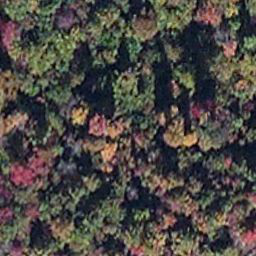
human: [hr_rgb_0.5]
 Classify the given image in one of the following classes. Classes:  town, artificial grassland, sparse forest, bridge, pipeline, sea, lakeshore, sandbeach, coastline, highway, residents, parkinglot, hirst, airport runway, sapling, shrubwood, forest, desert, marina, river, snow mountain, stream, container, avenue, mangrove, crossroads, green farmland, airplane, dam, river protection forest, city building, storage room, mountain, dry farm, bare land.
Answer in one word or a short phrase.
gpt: mangrove